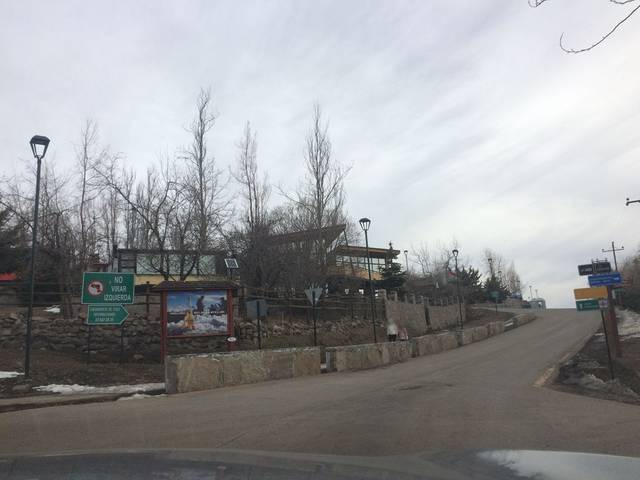
Region: Chile
Coordinates: -33.351, -70.311